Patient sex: F
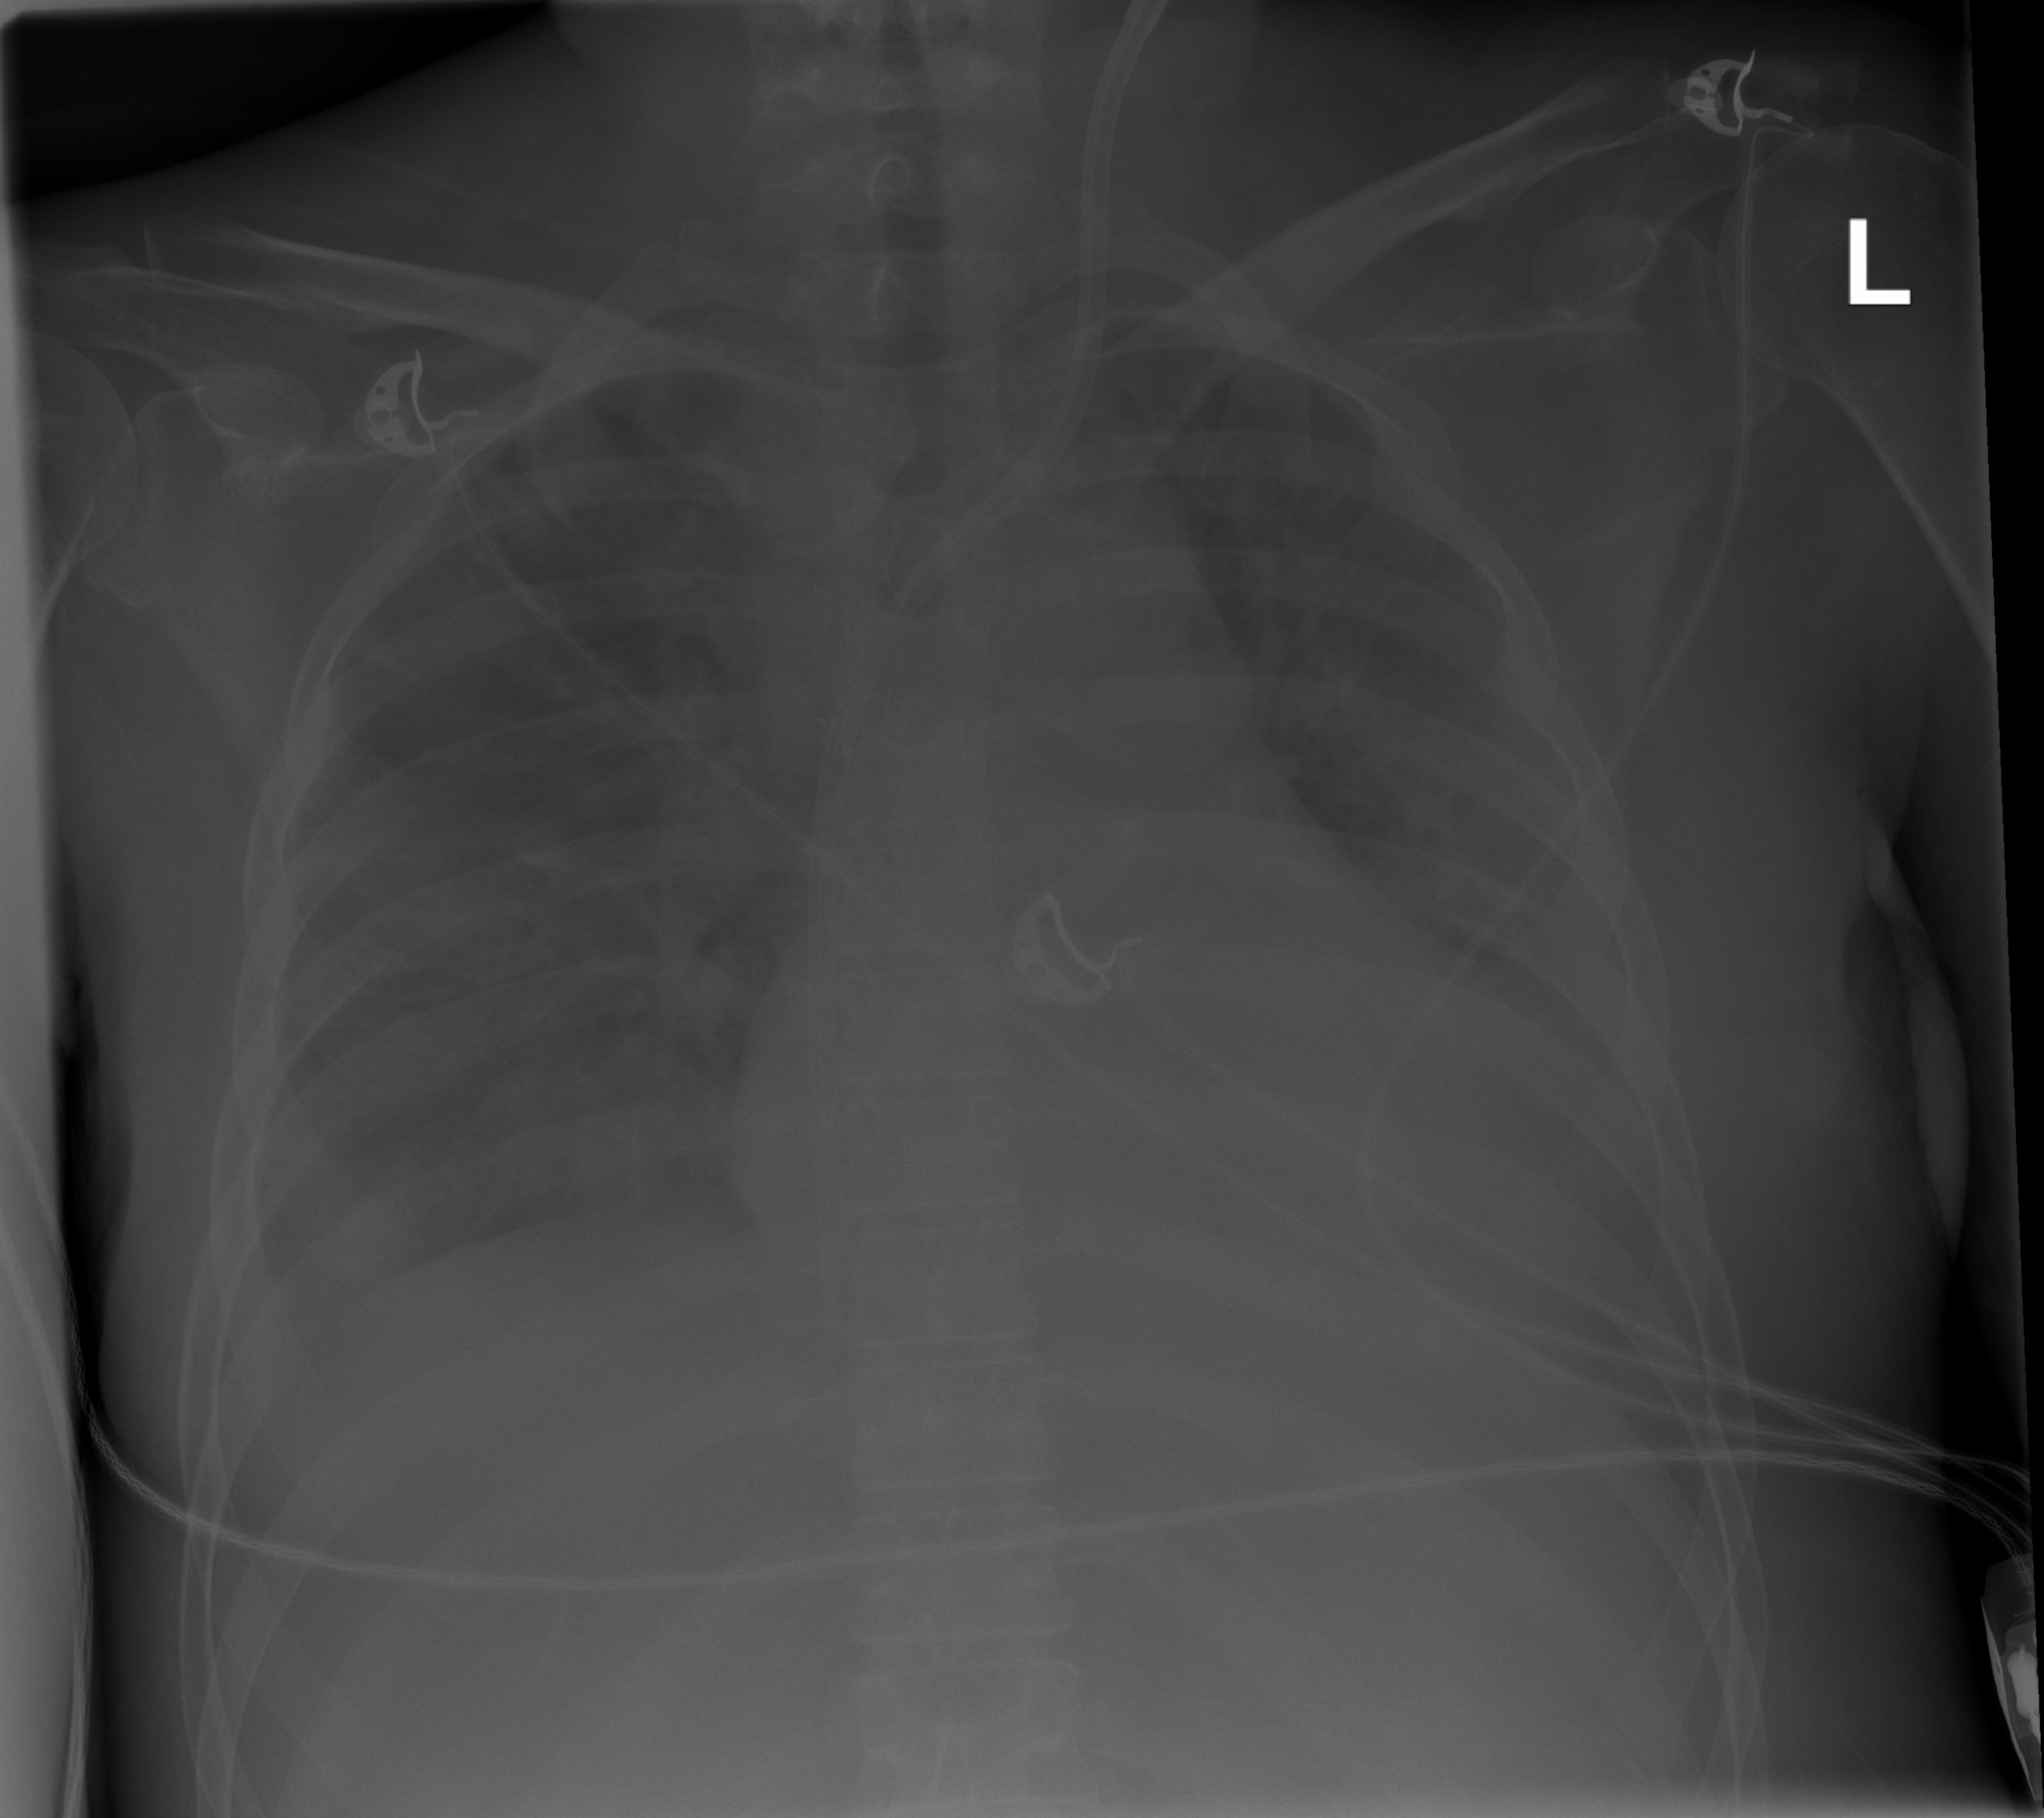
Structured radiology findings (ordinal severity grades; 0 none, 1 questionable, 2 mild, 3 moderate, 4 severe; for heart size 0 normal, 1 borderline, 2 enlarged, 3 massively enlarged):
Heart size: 2
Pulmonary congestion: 0
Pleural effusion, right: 2
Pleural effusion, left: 2
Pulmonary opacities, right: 2
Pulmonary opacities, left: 2
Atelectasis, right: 0
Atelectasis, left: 2